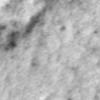
Label: no_change